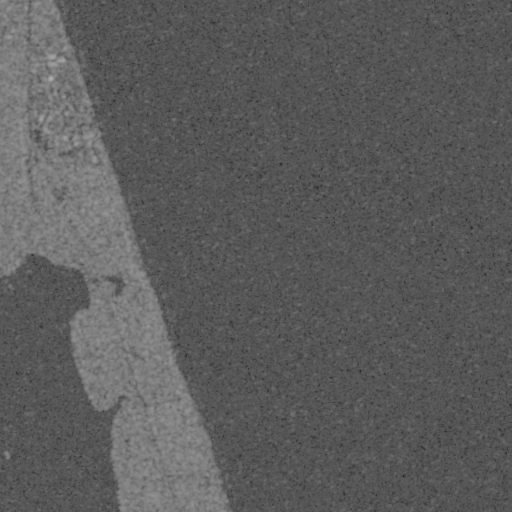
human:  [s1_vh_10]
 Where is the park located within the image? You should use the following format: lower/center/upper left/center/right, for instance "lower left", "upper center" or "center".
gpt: The park is located in the upper left of the image.
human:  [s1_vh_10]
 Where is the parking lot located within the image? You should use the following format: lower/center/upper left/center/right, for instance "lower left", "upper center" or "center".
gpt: The parking lot is located in the upper left of the image.
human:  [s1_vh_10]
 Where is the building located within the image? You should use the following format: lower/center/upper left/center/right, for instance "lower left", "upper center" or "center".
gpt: The building is located in the upper left of the image.
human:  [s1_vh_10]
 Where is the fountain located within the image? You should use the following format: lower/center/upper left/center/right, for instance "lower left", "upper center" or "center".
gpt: The fountain is located in the upper left of the image.
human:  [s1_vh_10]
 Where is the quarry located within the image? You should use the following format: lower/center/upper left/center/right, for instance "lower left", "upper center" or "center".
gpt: There is no quarry in the image.

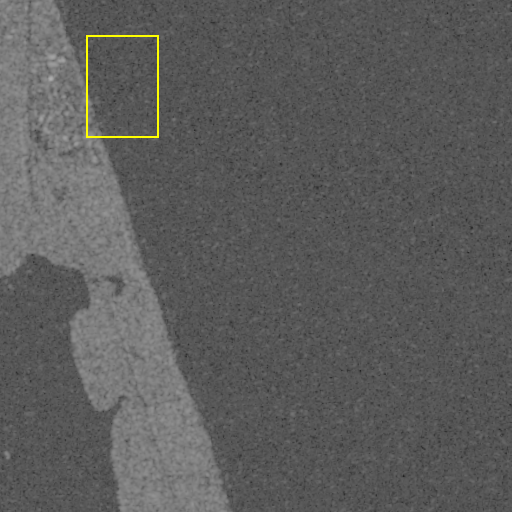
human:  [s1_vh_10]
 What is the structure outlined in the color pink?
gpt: There is no pink outline.
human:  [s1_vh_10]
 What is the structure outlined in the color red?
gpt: There is no structure outlined in red.